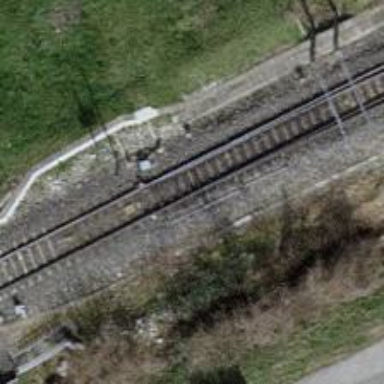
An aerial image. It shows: Railway switch.